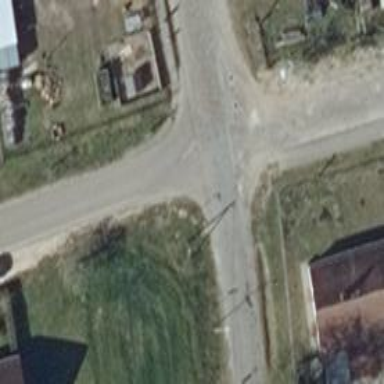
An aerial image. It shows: Asphalt road in residential area.